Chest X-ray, AP view. Patient: 40 years old, sex M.
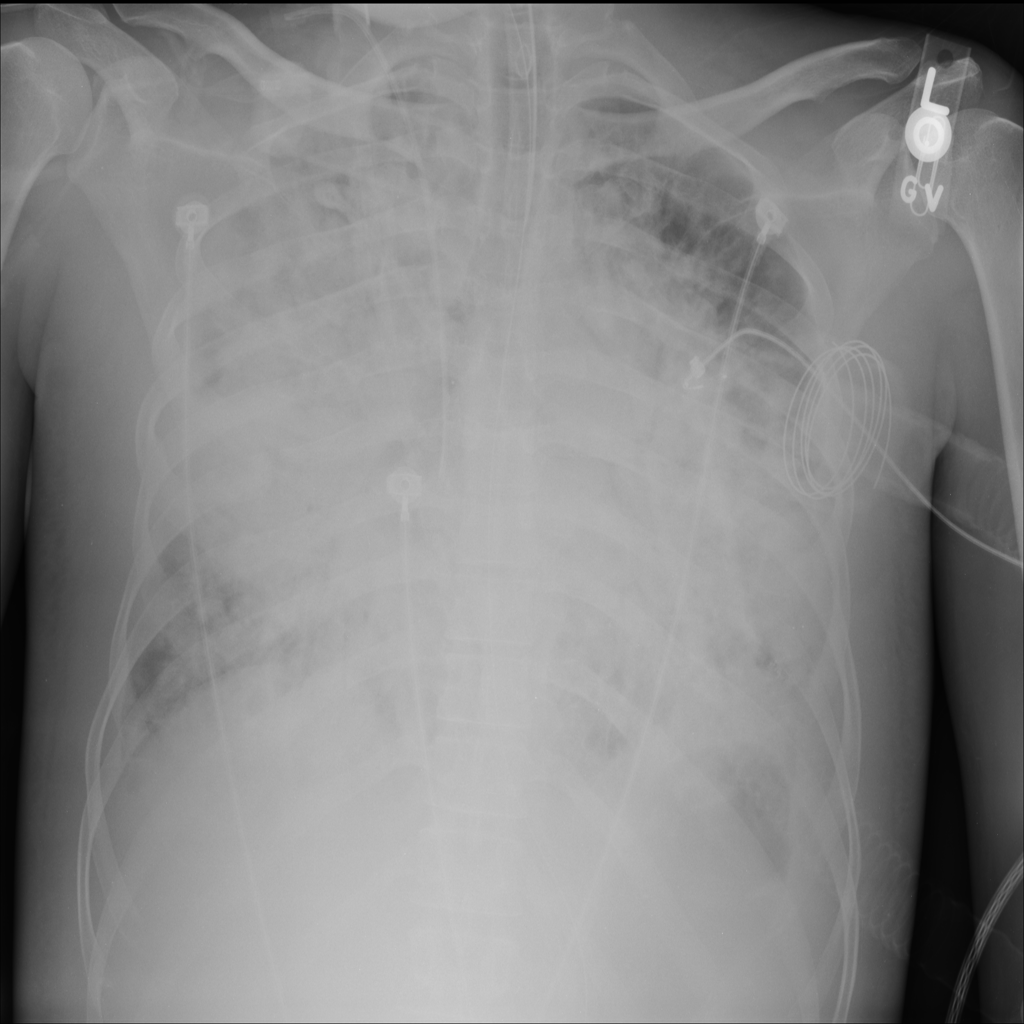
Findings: Infiltration, Nodule